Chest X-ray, AP view. Patient: 41 years old, sex F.
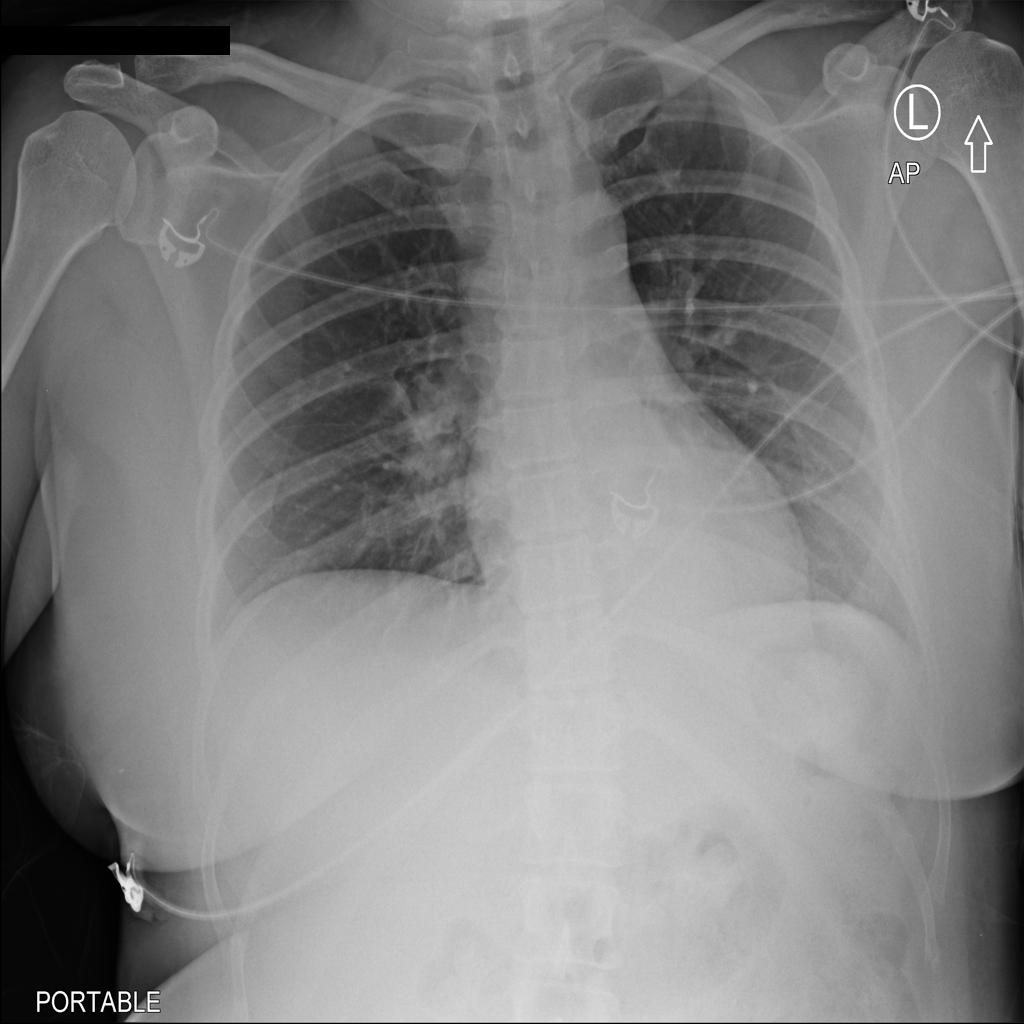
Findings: No Finding